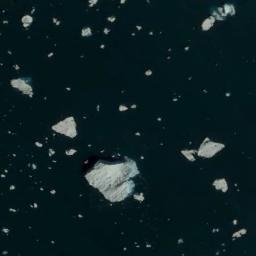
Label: sea_ice